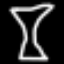
Label: hourglass